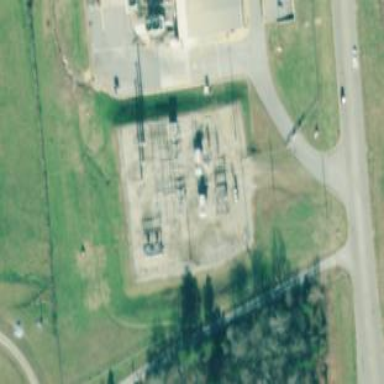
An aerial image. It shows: Industrial substation surrounded by fence.